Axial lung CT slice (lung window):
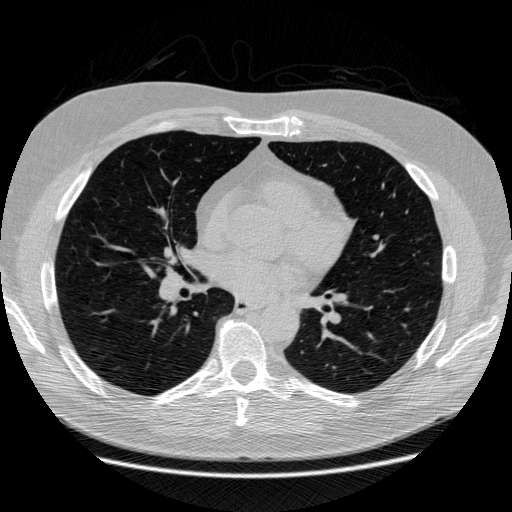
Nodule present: no